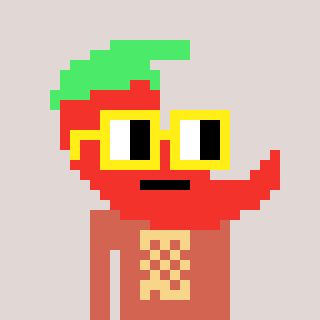
a pixel art character with square yellow glasses, a chilli-shaped head and a peachy-colored body on a warm background